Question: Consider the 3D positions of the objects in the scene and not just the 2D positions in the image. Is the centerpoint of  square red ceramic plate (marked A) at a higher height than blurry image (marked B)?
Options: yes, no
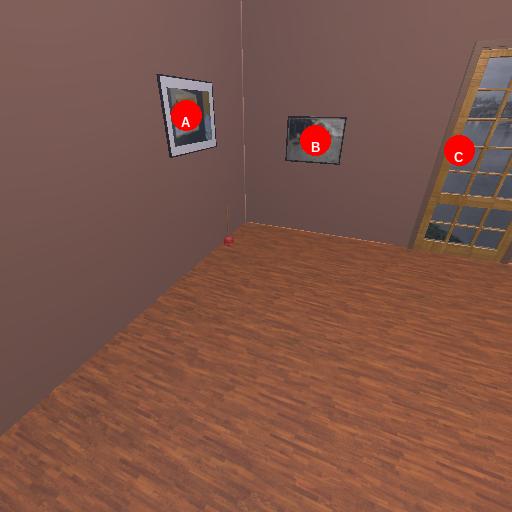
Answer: yes